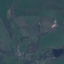
Land use / land cover class: Pasture